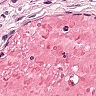
Metastatic tissue present: yes